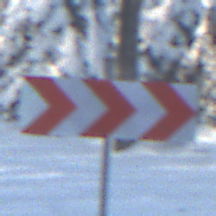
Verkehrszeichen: RichtungstafelnInKurvenGrossLinks
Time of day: MorningAfternoon
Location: Outdoor (Nature)
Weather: Clear
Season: Winter
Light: Natural